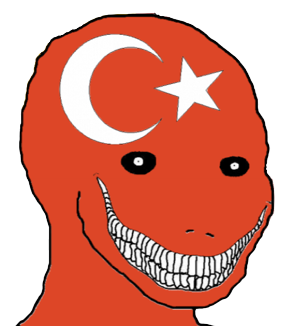
Label: 5_Oomer